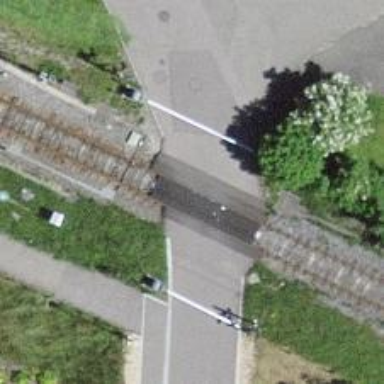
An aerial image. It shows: Railway level crossing.